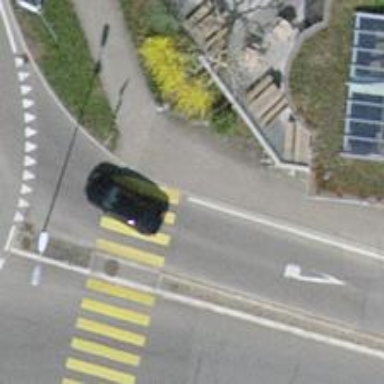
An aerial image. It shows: Uncontrolled zebra crossing on the road.